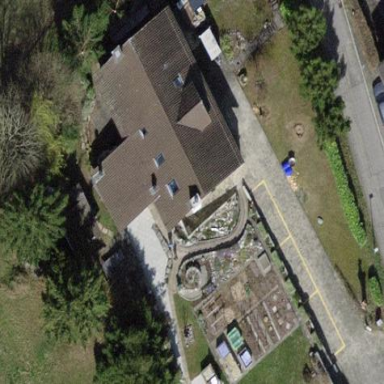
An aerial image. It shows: Detached building.